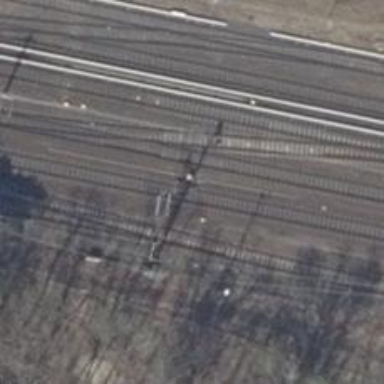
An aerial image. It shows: Railway signal.